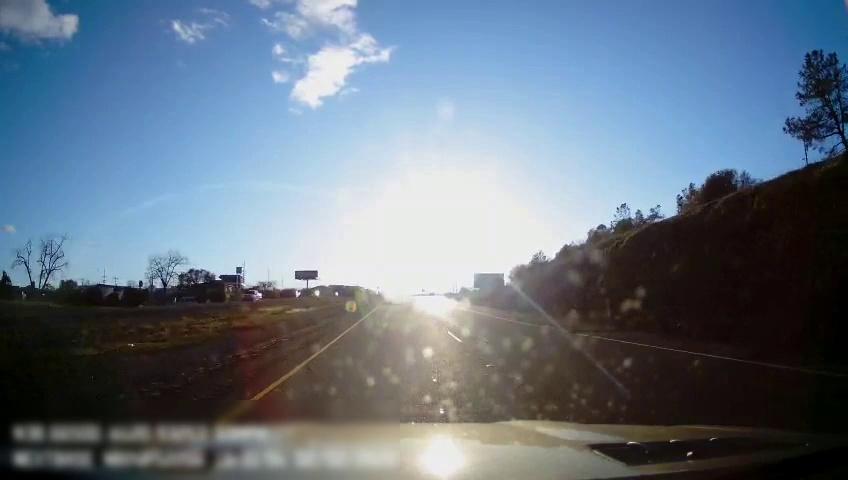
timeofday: Day
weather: Sunny
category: Drivable Space
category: Drivable Space
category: Vehicles | SUV
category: Lanes | Current Lane
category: Lanes | Current Lane
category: Lanes | Alternate Lane
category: Traffic | Signs